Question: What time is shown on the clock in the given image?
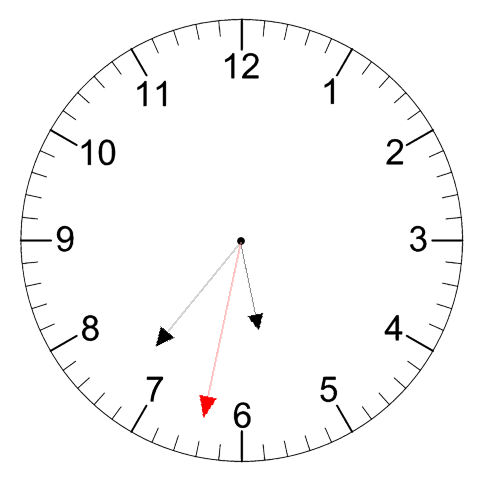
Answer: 05:36:32